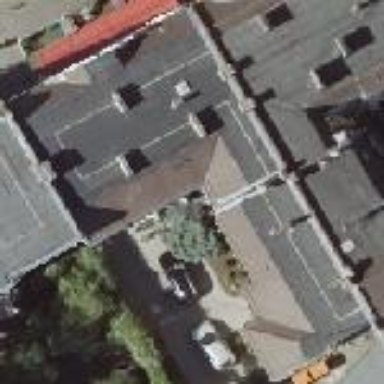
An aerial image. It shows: Apartment building with quadruple saltbox roof shape.